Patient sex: M
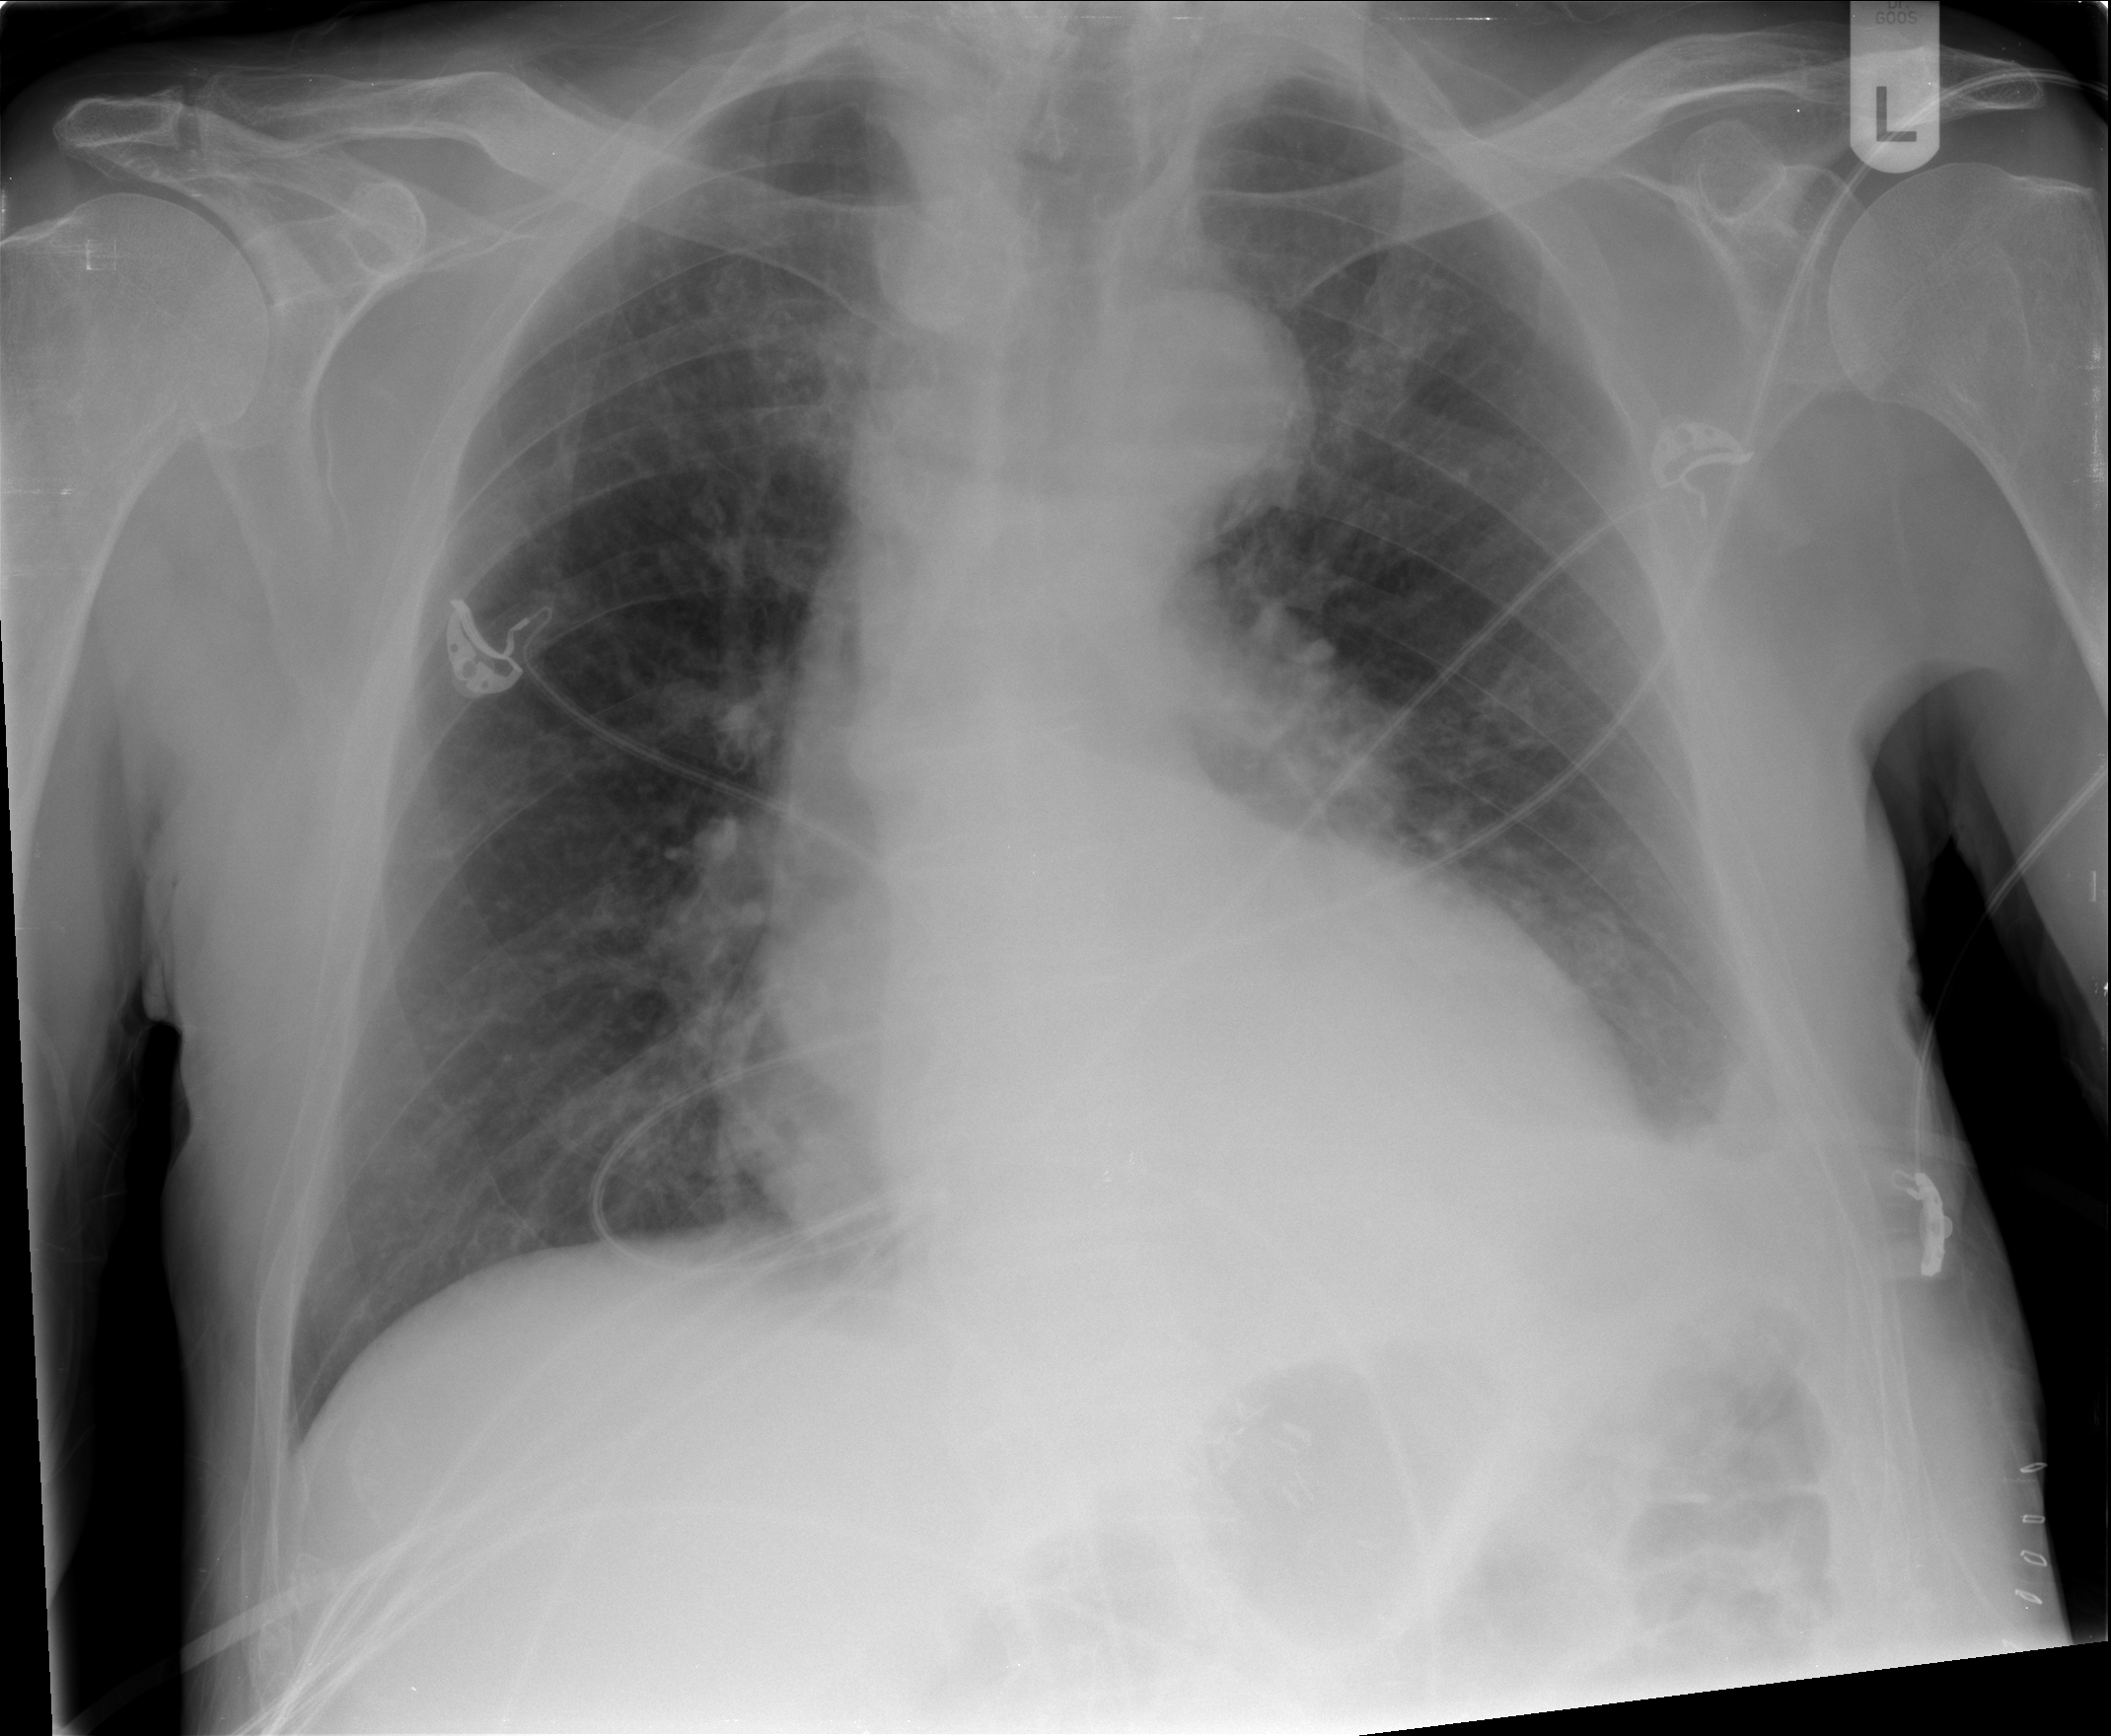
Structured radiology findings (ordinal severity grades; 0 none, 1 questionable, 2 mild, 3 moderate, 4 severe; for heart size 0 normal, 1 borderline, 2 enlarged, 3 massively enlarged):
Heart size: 1
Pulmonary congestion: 2
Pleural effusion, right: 0
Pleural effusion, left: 2
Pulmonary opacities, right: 0
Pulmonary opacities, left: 0
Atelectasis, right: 0
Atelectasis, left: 1